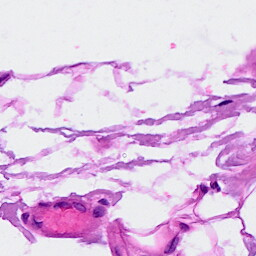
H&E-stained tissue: Breast